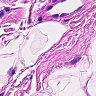
Metastatic tissue present: no